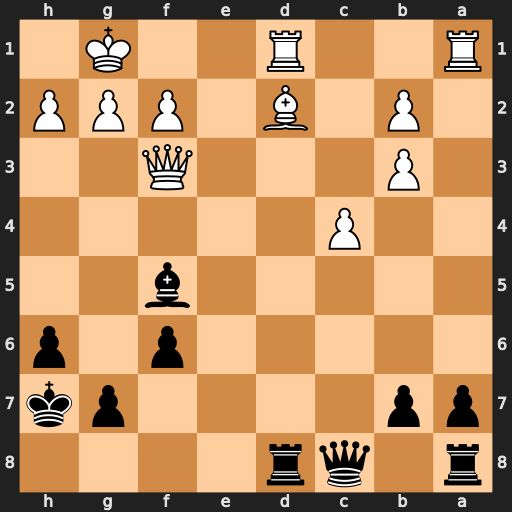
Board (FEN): r1qr4/pp4pk/5p1p/5b2/2P5/1P3Q2/1P1B1PPP/R2R2K1
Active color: b
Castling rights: -
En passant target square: -
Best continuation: Bg4 Qc3 Bxd1